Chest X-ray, AP view. Patient: 59 years old, sex M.
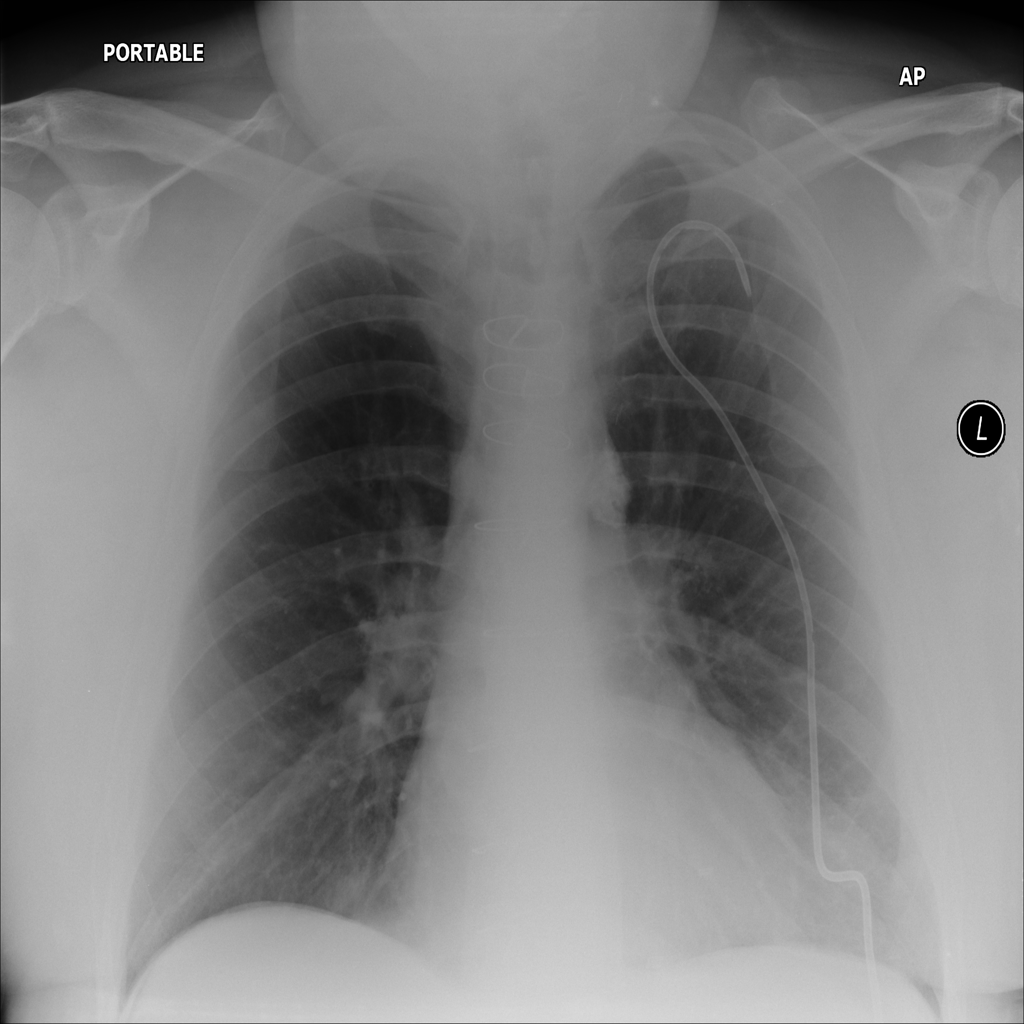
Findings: Pneumothorax